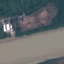
Land use / land cover class: River